Field crop: tomato
Growth stage: 1
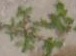
Species: portulaca